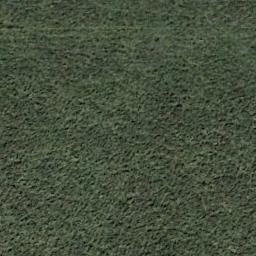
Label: meadow